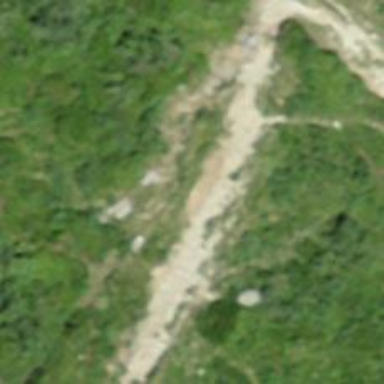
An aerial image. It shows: Path on the ground.